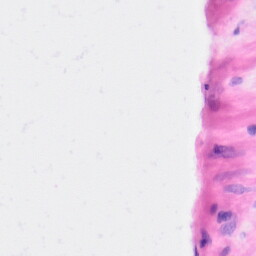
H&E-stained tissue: Kidney